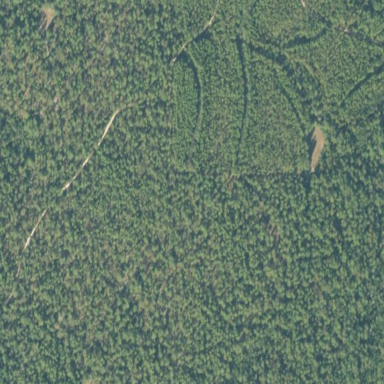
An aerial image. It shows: Woodland with needle-leaved trees.